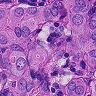
Metastatic tissue present: yes